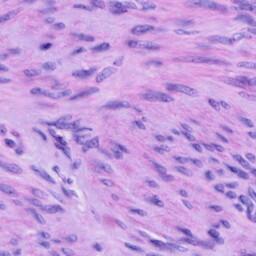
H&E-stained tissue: Cervix